Question: I have constructed a simple query to find music on the sdcard of the Android emulator. I am using Android Studio. I placed 3 songs on the sdcard using adb push. However, the query is not finding the music files. Here is an image of the files on the sdcard in the Music folder:

Here is the code that I am using to perform the query:
'''
ContentResolver musicResolver = getContentResolver();
Uri musicUri = MediaStore.Audio.Media.EXTERNAL_CONTENT_URI;
Cursor musicCursor = musicResolver.query(musicUri, null, null, null, null);
// Now we can iterate over the results, first checking that we have valid data:
if(musicCursor!=null && musicCursor.moveToFirst()){
// We first retrieve the column indexes for the data items that we are interested in for each song
int titleColumn = musicCursor.getColumnIndex
(android.provider.MediaStore.Audio.Media.TITLE);
int idColumn = musicCursor.getColumnIndex
(android.provider.MediaStore.Audio.Media._ID);
int artistColumn = musicCursor.getColumnIndex
(android.provider.MediaStore.Audio.Media.ARTIST);
// then we use these to create a new Song object and add it to the list
do {
long thisId = musicCursor.getLong(idColumn);
String thisTitle = musicCursor.getString(titleColumn);
String thisArtist = musicCursor.getString(artistColumn);
allSongsPlaylist.add(new Song(thisId, thisTitle, thisArtist));
}
while (musicCursor.moveToNext());
}
'''
musicCursor is not null, but musicCursor.moveToNext() returns 0.
What am I doing wrong? The music files are obviously there on the sdcard, but the query doesn't see them. If I change the content URI to INTERNAL_CONTENT_URI, the query is finding files in internal storage (e.g. piezo alarm), but not my music files.
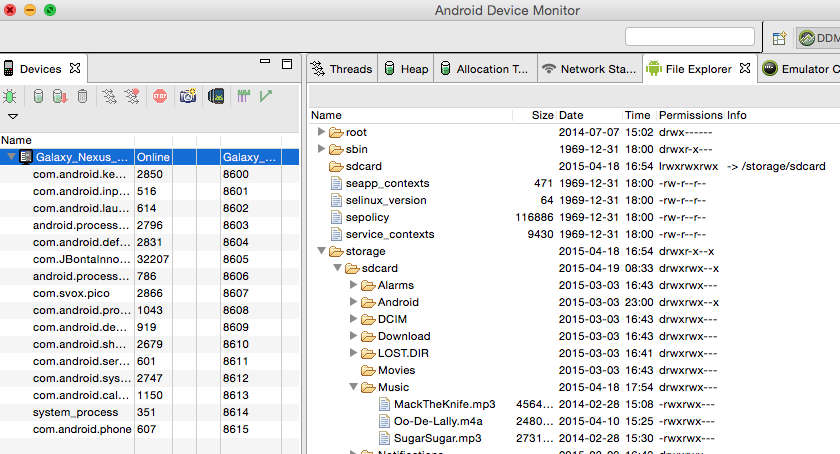
Answer: > What am I doing wrong?
If I had to guess, you are assuming that 'MediaStore' knows about those files.
'MediaStore', on its own, only indexes external storage occasionally. It has no knowledge of files that you push there via 'adb'.
For lightweight testing, grab yourself an app from the Play Store that triggers a reindexing round. I used to use <URL>, that may work for you. Or, wait a day and try your tests again tomorrow, and they may get picked up automatically by then.
Developers that write files to external storage programmatically should use 'MediaScannerConnection' and 'scanFile()' to get those files indexed by 'MediaStore'.